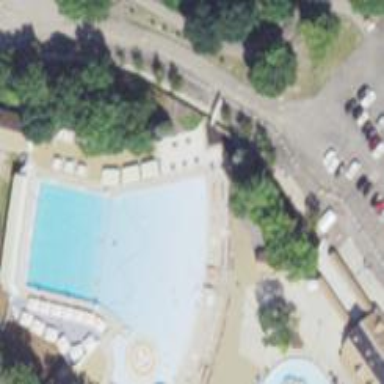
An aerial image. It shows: Lifeguard on duty.